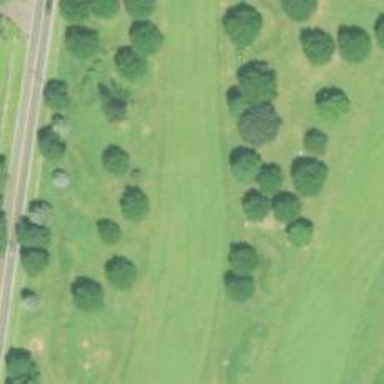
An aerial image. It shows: Golf hole.